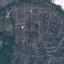
Label: Residential